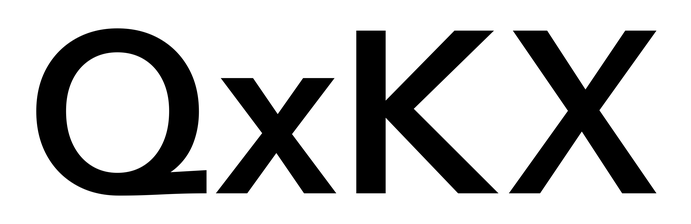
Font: InstrumentSans_SemiBold